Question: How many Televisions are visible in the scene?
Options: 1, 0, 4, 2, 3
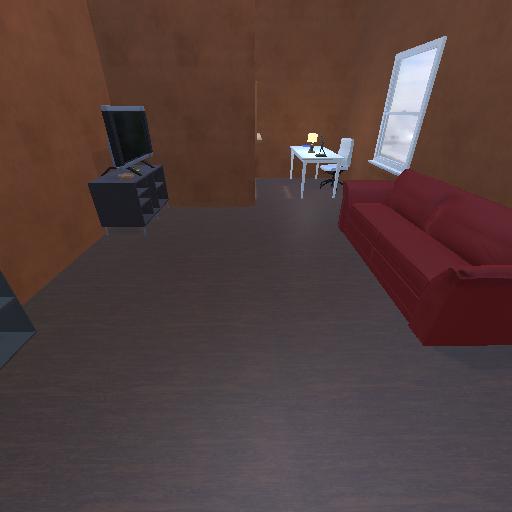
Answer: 1